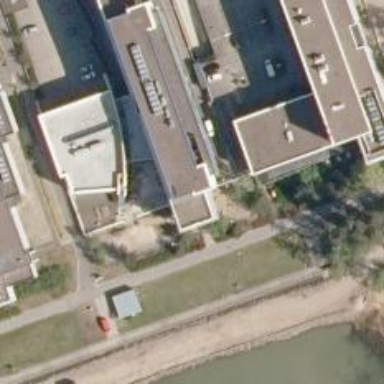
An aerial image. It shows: Kindergarten.